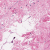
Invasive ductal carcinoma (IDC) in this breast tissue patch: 0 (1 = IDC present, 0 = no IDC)